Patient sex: M
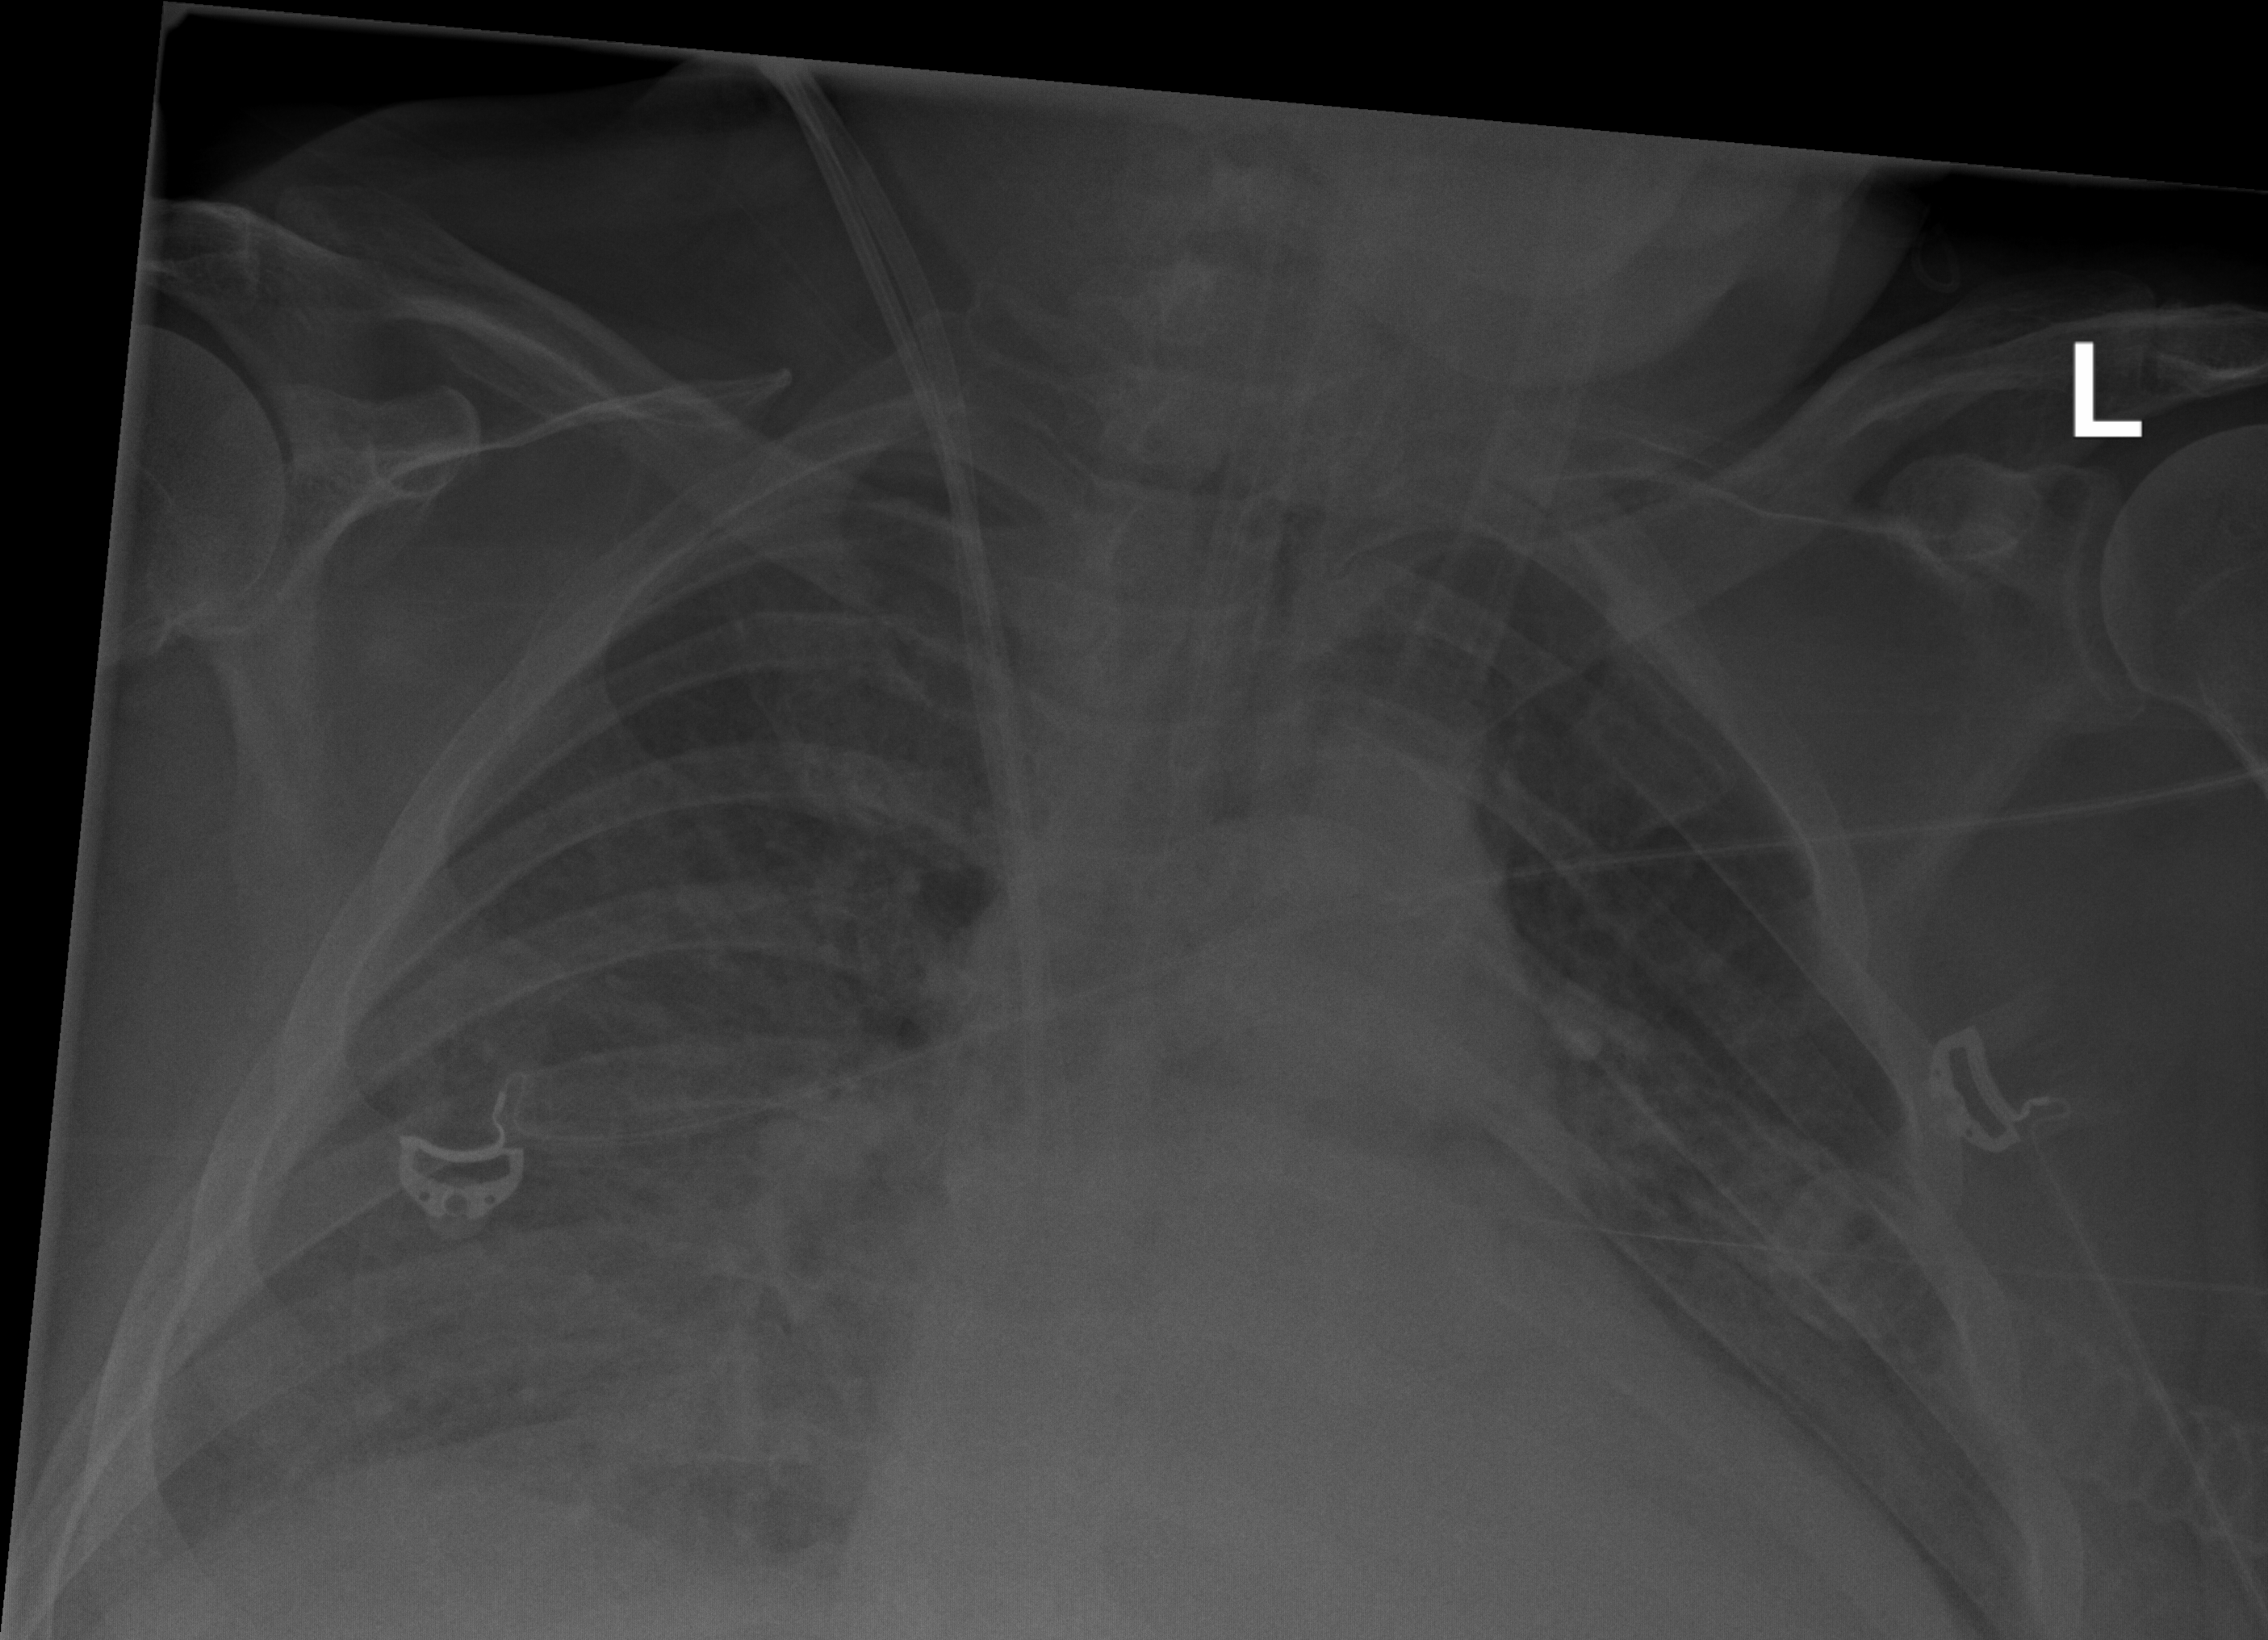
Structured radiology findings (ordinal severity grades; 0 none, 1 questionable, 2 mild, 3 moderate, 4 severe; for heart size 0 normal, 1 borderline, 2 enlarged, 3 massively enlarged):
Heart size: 2
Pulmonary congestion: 3
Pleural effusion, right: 0
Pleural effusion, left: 1
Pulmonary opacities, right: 3
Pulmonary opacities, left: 2
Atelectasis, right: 2
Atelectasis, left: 2